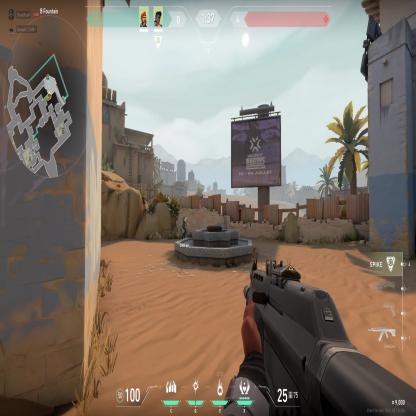
Label: teammate